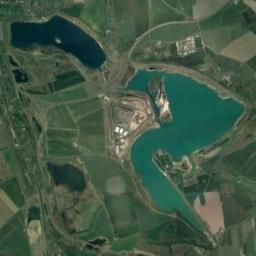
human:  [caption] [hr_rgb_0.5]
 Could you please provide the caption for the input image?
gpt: An irregularly shaped blue lake surrounded by green and tan fields .

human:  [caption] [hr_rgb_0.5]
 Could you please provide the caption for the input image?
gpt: There are many lakes of different shapes and sizes .

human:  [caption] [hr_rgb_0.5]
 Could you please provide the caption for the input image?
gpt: The lake in the picture looks like a caterpillar .

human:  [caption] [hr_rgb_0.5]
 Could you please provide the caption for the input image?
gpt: A deep green lake and a light green lake lie in farmland .

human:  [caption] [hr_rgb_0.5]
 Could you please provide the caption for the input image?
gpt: There are two green lakes with many green farmlands around .